Question: I'm still a new programmer, and I have a problem getting this piece of code to work (that I got from <URL>. It uses MySQL to store the data. I would like to understand all the various parts to this, but I'm just now really starting to understand how ajax and jQuery work together.
It for displaying data, it relies on "events.php". I have run that separately, and it generates JSON that should work for display in the calendar, so I know the SQL works fine, but it won't display on the main page. The paths to the libraries, CSS, and so on have been changed, but the function to insert into the MySQL table works fine... So I can use this to insert dates, but once there, they don't show up on a refresh.
Thanks to everyone that helped!
Here's the html below... and below THAT, the JSON. I have seen a couple other posts that never had solutions, so obviously, any help GREATLY appreciated:
'''
<!DOCTYPE html>
<html>
<head>
<link href='fullcalendar/fullcalendar.css' rel='stylesheet' />
<script src='lib/jquery.min.js'></script>
<script src='lib/jquery-ui.custom.min.js'></script>
<script src='fullcalendar/fullcalendar.min.js'></script>
<script>
$(document).ready(function() {
var date = new Date();
var d = date.getDate();
var m = date.getMonth();
var y = date.getFullYear();
var calendar = $('#calendar').fullCalendar({
editable: true,
header: {
left: 'prev,next today',
center: 'title',
right: 'month,agendaWeek,agendaDay'
},
events: "http://localhost/tpsdb/fullcalendar/events.php",
// Convert the allDay from string to boolean
eventRender: function(event, element, view) {
if (event.allDay === 'true') {
event.allDay = true;
} else {
event.allDay = false;
}
},
selectable: true,
selectHelper: true,
select: function(start, end, allDay) {
var title = prompt('Event Title:');
var url = prompt('Type Event url, if exits:');
if (title) {
var start = $.fullCalendar.formatDate(start, "yyyy-MM-dd HH:mm:ss");
var end = $.fullCalendar.formatDate(end, "yyyy-MM-dd HH:mm:ss");
$.ajax({
url: 'http://localhost/tpsdb/fullcalendar/add_events.php',
data: 'title='+ title+'&start='+ start +'&end='+ end +'&url='+ url ,
type: "POST",
success: function(json) {
alert('Added Successfully');
}
});
calendar.fullCalendar('renderEvent',
{
title: title,
start: start,
end: end,
allDay: allDay
},
true // make the event "stick"
);
}
calendar.fullCalendar('unselect');
},
editable: true,
eventDrop: function(event, delta) {
var start = $.fullCalendar.formatDate(event.start, "yyyy-MM-dd HH:mm:ss");
var end = $.fullCalendar.formatDate(event.end, "yyyy-MM-dd HH:mm:ss");
$.ajax({
url: 'http://localhost/tpsdb/fullcalendar/update_events.php',
data: 'title='+ event.title+'&start='+ start +'&end='+ end +'&id='+ event.id ,
type: "POST",
success: function(json) {
alert("Updated Successfully");
}
});
},
eventResize: function(event) {
var start = $.fullCalendar.formatDate(event.start, "yyyy-MM-dd HH:mm:ss");
var end = $.fullCalendar.formatDate(event.end, "yyyy-MM-dd HH:mm:ss");
$.ajax({
url: 'http://localhost/tpsdb/fullcalendar/update_events.php',
data: 'title='+ event.title+'&start='+ start +'&end='+ end +'&id='+ event.id ,
type: "POST",
success: function(json) {
alert("Updated Successfully");
}
});
}
});
});
</script>
<style>
body {
margin-top: 40px;
text-align: center;
font-size: 14px;
font-family: "Lucida Grande",Helvetica,Arial,Verdana,sans-serif;
}
#calendar {
width: 900px;
margin: 0 auto;
}
</style>
</head>
<body>
<div id='calendar'></div>
</body>
</html>
'''
The JSON generated by the events.php page:
'''
[{"id":"7","title":"test","start":"2014-02-05 00:00:00","end":"2014-02-05 00:00:00","url":"","allDay":"false"},{"id":"8","title":"Title 2","start":"2014-02-06 00:00:00","end":"2014-02-06 00:00:00","url":"","allDay":"false"},{"id":"9","title":"Feb 1","start":"2014-01-28 00:00:00","end":"2014-01-28 00:00:00","url":"","allDay":"false"}]
'''
Here's the PHP that creates the JSON to strip quotes out as per proper format (true doesn't appear in my JSON string).
'''
<?php
// List of events
$json = array();
// Query that retrieves events
$requete = "SELECT * FROM evenement ORDER BY id";
// connection to the database
include ("../includes/functions.php");
// Execute the query
$resultat = $bdd->query($requete) or die(print_r($bdd->errorInfo()));
// sending the encoded result to success page
$tempjson = json_encode($resultat->fetchAll(PDO::FETCH_ASSOC));
$tempjson = str_replace('"false"', 'false', $tempjson);
echo $tempjson;
?>
'''
More info in my saga - may it help those following in my footsteps: apparently the lib that was provided doesn't include jquery.min.map (I have yet to research what that is). Thanks for asking about the f12 console in Chrome. I saw that the min.map was missing. Still hasn't helped me though :( Working...
Here is the screen shot of Chrome's viewer.

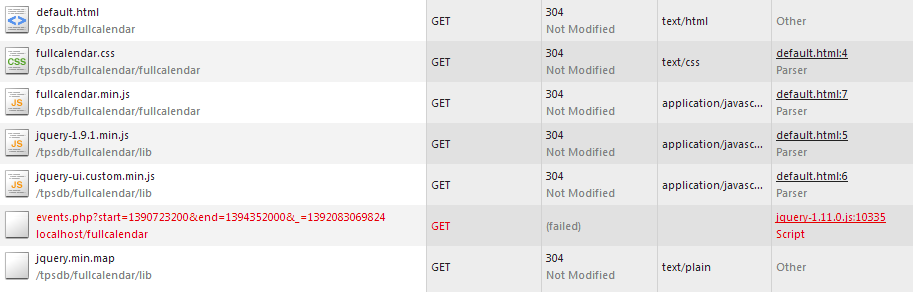
Answer: Try replace:
'''
events: "http://localhost/tpsdb/fullcalendar/events.php",
'''
with:
'''
eventSources: [
{
url: 'http://localhost/tpsdb/fullcalendar/events.php',
type: 'GET',
data: {},
error: function () {
alert('There was an error while fetching events!');
}
}
],
'''